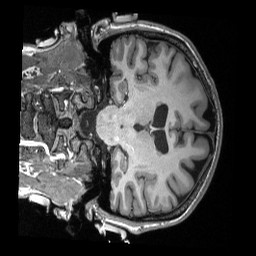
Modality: T1w
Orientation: coronal
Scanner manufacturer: siemens
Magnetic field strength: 3 T
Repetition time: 2.3 s
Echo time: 0.00308 s